Часть A. Внутренний фотоэффект. При попадании электромагнитной волны на поверхность металла электроны, связанные с кристаллической решёткой, могут вылететь из твёрдого тела $\big($см. рис. $\it1(a)\big)$. Такое явление называют (внешним) $\itфотоэффектом$, а покидающие при этом металл электроны — $\itфотоэлектронами$. Количественное описание фотоэффекта состоит в предположении, что для выбивания электрона из металла необходимо затратить минимальную работу $W$, называемую $\itработой$ $\itвыхода$. Фотоэффект можно наблюдать, только когда энергия фотона $E_\gamma=h\nu$ превышает работу выхода (здесь $h=6.626\cdot10^{-34}\ Дж\cdotс$ — постоянная Планка, а $\nu$ — частота электромагнитного излучения). Максимальная кинетическая энергия выбитого электрона тогда даётся выражением\[E_M=h\nu-W.\]  Рис. 1 Как следует из специальной теории относительности, кинетическая энергия электрона $E_K$ выражается через его импульс $p$ как\[E_K=c\sqrt{p^2+m^2c^2}-mc^2,\]где $m$ — масса электрона. Ясно, что при энергиях фотона $h\nu < W$ фотоэффект наблюдаться не может.
Может ли фотоэффект возникнуть при попадании видимого света на поверхность металла с $W=5.7\ эВ\ (1\ эВ=1.602\cdot10^{-19}\ Дж)$?
Фотоны — безмассовые частицы, поэтому для них справедливо $E_\gamma=cp_\gamma$. Выразите импульс фотона $p_\gamma$ через его длину волны $\lambda$. Среди полупроводников выделяют так называемые $\itсобственные$ проводники, которые отличаются очень низким содержанием примесей и очень большим сопротивлением по сравнению с металлами. Однако оказывается, что под воздействием электромагнитных волн через такие полупроводники может протекать ток. Это происходит за счёт "выбивания" фотонами связанных электронов в атомах. Если выбитые электроны могут двигаться только в толще вещества, то такое явление называют $\itвнутренним$ фотоэффектом. Для максимальной кинетической энергии $E_M$ фотоэлектронов справедливо соотношение:\[E_M=h\nu-E_g,\]похожее на уравнение для обычного фотоэффекта. Здесь $E_g$ — так называемая $\itэнергетическая$ $\itщель$, определяемая природой самого полупроводника. При энергиях фотонов, меньших энергетической щели, внутренний фотоэффект возникать не может.
Часть B. Комптоновское рассеяние. Помимо поглощения веществом, фотоны могут также и рассеиваться при столкновении с заряженными частицами, как показано на рисунке $\it1(b)$. Такое рассеяние называют комптоновским, а электроны, рассеянные в результате столкновения, становятся электронами проводимости. Когда в комптоновском рассеянии участвует $\gamma$-квант, энергия которого много больше энергии покоя электрона, из закона сохранения энергии можно записать примерно\[E_\gamma=E'_\gamma+E'_e,\]где $E_\gamma$ и $E'_\gamma$ — энергия $\gamma$-кванта до и после столкновения, а $E'_e$ — энергия рассеянного электрона. Точно так же относительно малым можно считать и начальный импульс электрона, и закон сохранения импульса примет вид\[\vec p_\gamma=\vec p'_\gamma+\vec p'_e.\]
Найдите максимальное значение $p_M$ импульса фотоэлектронов, возникающих при облучении собственного полупроводника с энергетической щелью $E_g$ светом частоты $\nu$.
Часть C. Детектирование $\gamma$-квантов. Так как энергия $\gamma$-квантов очень велика, фотоэлектроны в дальнейшем будут лавинообразно выбивать электроны в других атомах $\big($см. рис. $\it2(a)\big)$. Области в полупроводнике, в которых отсутствует связанный электрон, называются дырками и ведут себя в толще вещества подобно положительным зарядам. В результате, как показано на рисунке $\it2(b)$, в полупроводнике образуется достаточно большое число электронов проводимости и дырок, чтобы по нему протекал ток при подаче напряжения. Таким образом, устройство на рисунке $\it2(b)$ функционирует как фотонный датчик. Измеряя фототок, можно найти начальную энергию $\gamma$-кванта.  Рис. 2 Для простоты предположим, что для образования пары электрон—дырка требуется энергия $0.72\ эВ$. Датчик поглощает фотон с энергией $122\ кэВ$, и вся эта энергия расходуется на образование таких пар. Элементарный заряд $e=1.6\cdot10^{-19}\ Кл$.
Найдите энергию $\gamma$-кванта $E'_\gamma$ и электрона $E'_e$ после столкновения, если угол рассеяния фотона равен $\theta\ \big($см. рис. $\it1(a)\big)$. Выразите ответ через $\theta$ и $E_\gamma$.
Найдите, какой заряд $q$ пройдёт через сечение полупроводника под действием фототока. На рисунке $\it3$ каждый серый квадрат представляет собой изолированный от остальных фотонный датчик. После того, как фотон попадает в датчик $A$, он рассеивается на одном из электронов. Энергия $E'_e$ электрона после столкновения измеряется по фототоку в датчике $A$, а энергия $E'_\gamma$ фотона измеряется в датчике $B$, где он поглощается полностью. Из этих двух значений энергии уже несложно получить выражение для угла рассеяния $\theta$. Рис. 3
Выразите $\cos\theta$ через энергии $E'_e$ и $E'_\gamma$.
Если известны положения датчиков $A$ и $B$ и измерено значение $\cos\theta$, то откуда изначально мог двигаться фотон? Изобразите множество направлений прилёта фотона при $\theta=30^\circ$. Если $\gamma$-излучение испускается из одной точки и всегда рассеивается под постоянным углом $\theta$, то направление на источник можно определить по трём вышеописанным наблюдениям. На рисунке $\it4$ точки $A_1$, $A_2$ и $A_3$, в которых фотон попал в первый слой датчиков, наложены на точку $A$, а точки $B_1$, $B_2$ и $B_3$ обозначают соответственно точки, в которых было зарегистрировано рассеянное $\gamma$-излучение. Оказалось, что $AB_1B_2B_3$ — правильный тетраэдр. Рис. 4
Найдите направление на источник $\gamma$-лучей. Поясните свой ответ.
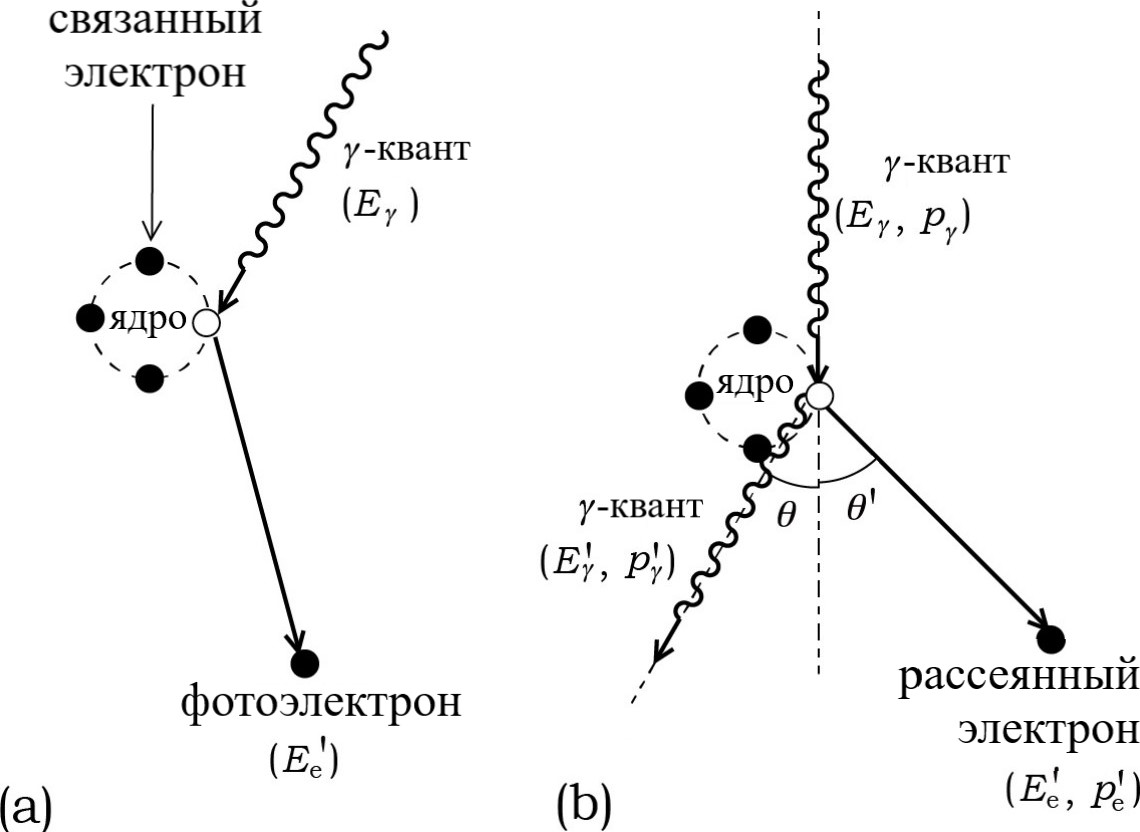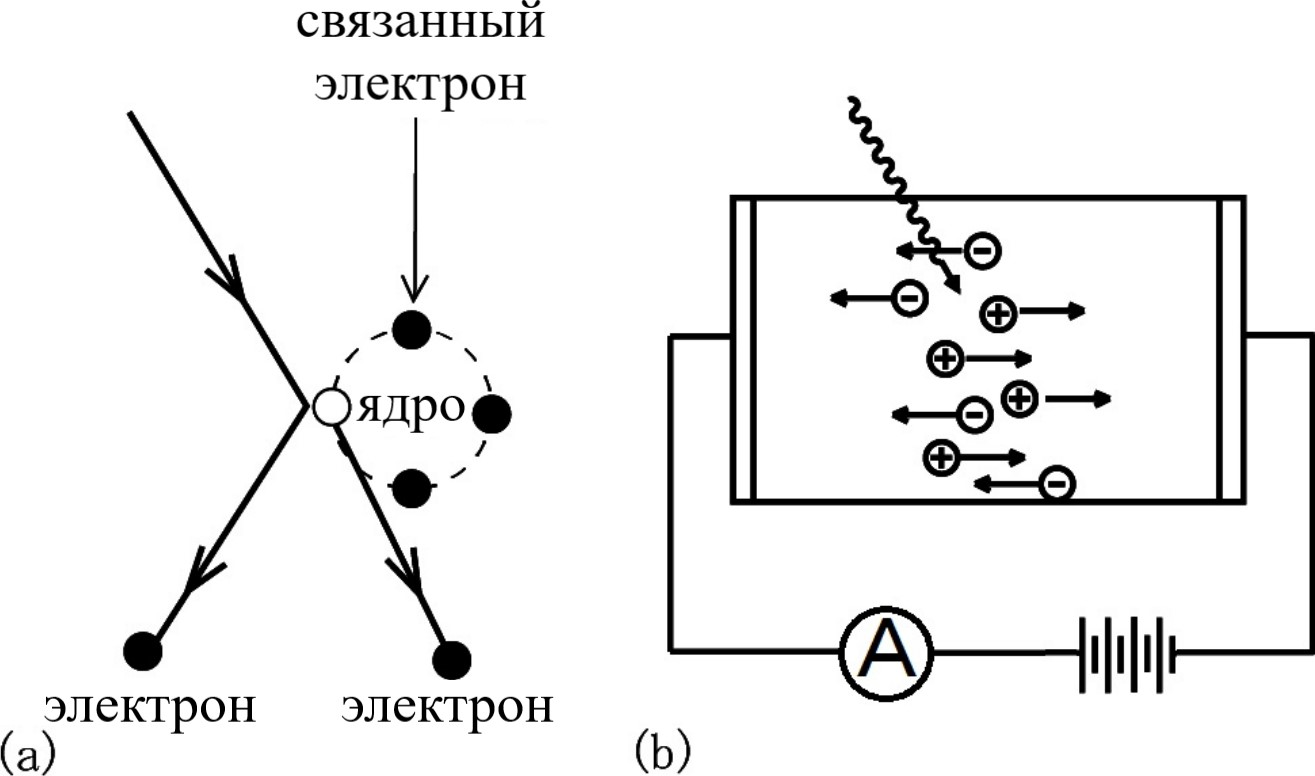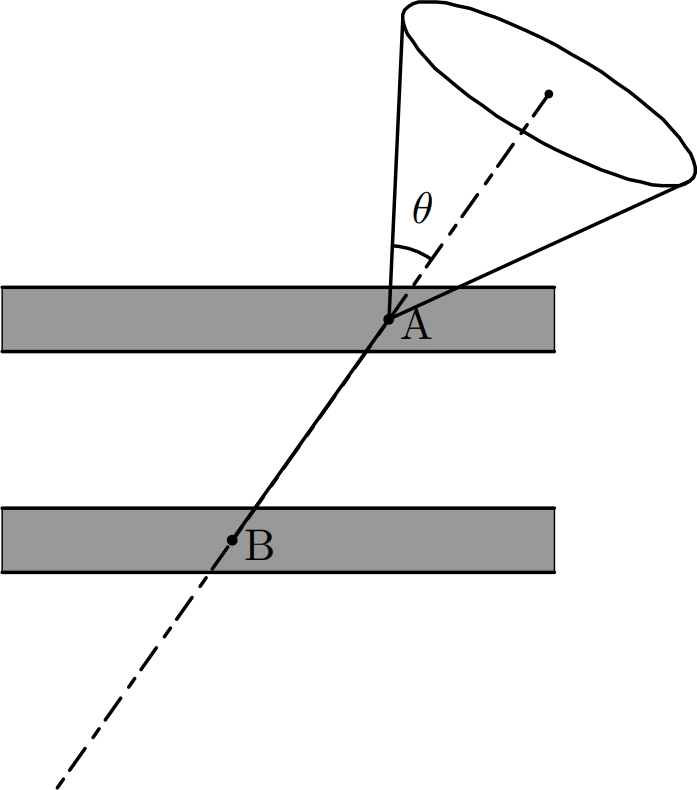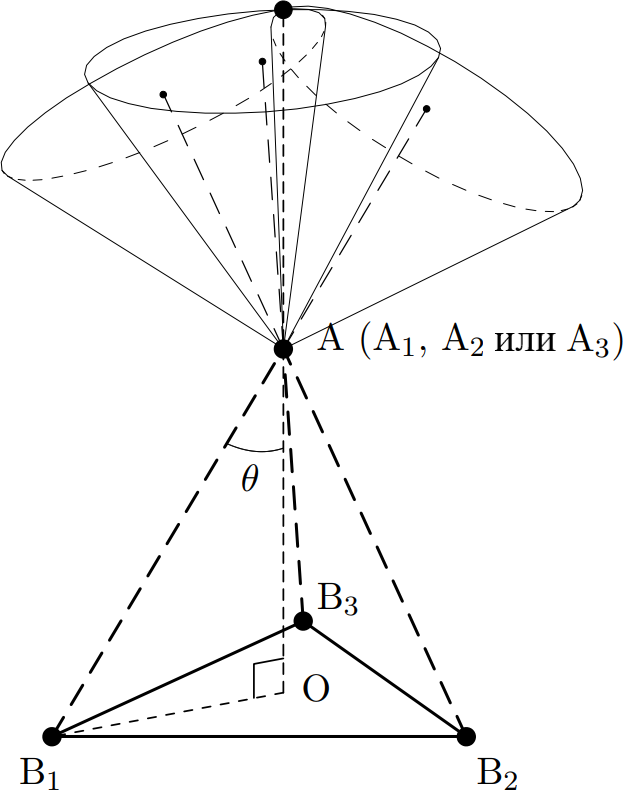
Может ли фотоэффект возникнуть при попадании видимого света на поверхность металла с $W=5.7\ эВ\ (1\ эВ=1.602\cdot10^{-19}\ Дж)$?
Ответ: \[Нет,\ не\ может\]

Фотоны — безмассовые частицы, поэтому для них справедливо $E_\gamma=cp_\gamma$. Выразите импульс фотона $p_\gamma$ через его длину волны $\lambda$.
Ответ: \[p_\gamma=\frac h\lambda\]

Найдите максимальное значение $p_M$ импульса фотоэлектронов, возникающих при облучении собственного полупроводника с энергетической щелью $E_g$ светом частоты $\nu$.
Ответ: \[p_M=\sqrt{\left(\frac{h\nu-E_g+mc^2}c\right)^2-m^2c^2}\]

Найдите энергию $\gamma$-кванта $E'_\gamma$ и электрона $E'_e$ после столкновения, если угол рассеяния фотона равен $\theta\ \big($см. рис. $\it1(a)\big)$. Выразите ответ через $\theta$ и $E_\gamma$.
Ответ: \[E'_\gamma=\frac{mc^2E_\gamma}{mc^2+(1-\cos\theta)E_\gamma}\\\ \\E'_e=\frac{(1-\cos\theta)E_\gamma^2}{mc^2+(1-\cos\theta)E_\gamma}\]

Найдите, какой заряд $q$ пройдёт через сечение полупроводника под действием фототока.
Ответ: \[q=2.7\cdot10^{-14}\ Кл\]

Выразите $\cos\theta$ через энергии $E'_e$ и $E'_\gamma$.
Ответ: \[\cos\theta=1-\frac{mc^2E'_e}{E'_\gamma\left(E'_\gamma+E'_e\right)}\]

Если известны положения датчиков $A$ и $B$ и измерено значение $\cos\theta$, то откуда изначально мог двигаться фотон? Изобразите множество направлений прилёта фотона при $\theta=30^\circ$.

Найдите направление на источник $\gamma$-лучей. Поясните свой ответ.
Темы:
T, СТО, Эффект Комптона, Квантовая физика, Фотоэффект